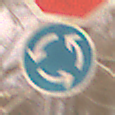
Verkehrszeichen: Kreisverkehr
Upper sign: Stop
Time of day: Night
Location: Outdoor (Urban)
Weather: Overcast
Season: Winter
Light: Artificial